Question: I have a pandas dataframe and I want to plot slices of it, in a function using multiprocessing. Even though the function "process_expression" works when I call it independently, when I use the "multiprocessing" option it is not giving any plots.
'''
import numpy as np
import matplotlib.pyplot as plt
import pandas as pd
import scipy
import seaborn as sns
import sys
from multiprocessing import Pool
import os
os.system("taskset -p 0xff %d" % os.getpid())
pool = Pool()
gn = pool.map(process_expression, gene_ids)
pool.close()
pool.join()
def process_expression(gn_name, df_gn=df_coding):
df_part = df_gn.loc[df_gn['Gene_id'] == gn_name]
df_part = df_part.drop('Gene_id', 1)
df_part = df_part.drop('Transcript_biotype', 1)
COUNT100 = df_part[df_part >100 ].count()
COUNT10 = (df_part[df_part >10 ].count()) - COUNT100
COUNT1 = (df_part[df_part >1].count())- COUNT100 - COUNT10
COUNT0 = (df_part[df_part >0].count())- COUNT100-COUNT10- COUNT1
result = pd.concat([COUNT0,COUNT1,COUNT10,COUNT100], axis=1)
result.columns = [ '0 TO 1', '1 TO 10','10 TO 100', '>100']
result.plot( kind='bar', figsize=(50, 20), fontsize=7, stacked=True)
plt.savefig('./expression_levels/all_genes/'+gn_name+'.png')#,bbox_inches='tight')
plt.close()
'''
the df_coding table is something like (it has more columns, I erased some):
'''
Isoform_name,heart,heart.1,lung.3,Gene_id,Transcript_biotype
ENST00000296782,0.14546900000000001,0.161245,0.09479889999999999,ENSG00000164327,protein_coding
ENST00000357387,6.53902,5.86969,7.057689999999999,ENSG00000164327,protein_coding
ENST00000514735,0.0,0.0,0.0,ENSG00000164327,protein_coding
'''
The input dataframe df_coding is a dataframe with a column Gene_id. In this column I have a list of gn_name. What I want is to take each time only the parts of the dataframe which have the name gn_name[i] in the Gene_id column and plot a barplot based on this dataframe.
For example if I call the 'process_expression('ENSG00000164327')', which is a specific gn_name, the output is something like this:

What am I doing wrong? I know that the process stops at the plotting command when I run it with multiprocessing.
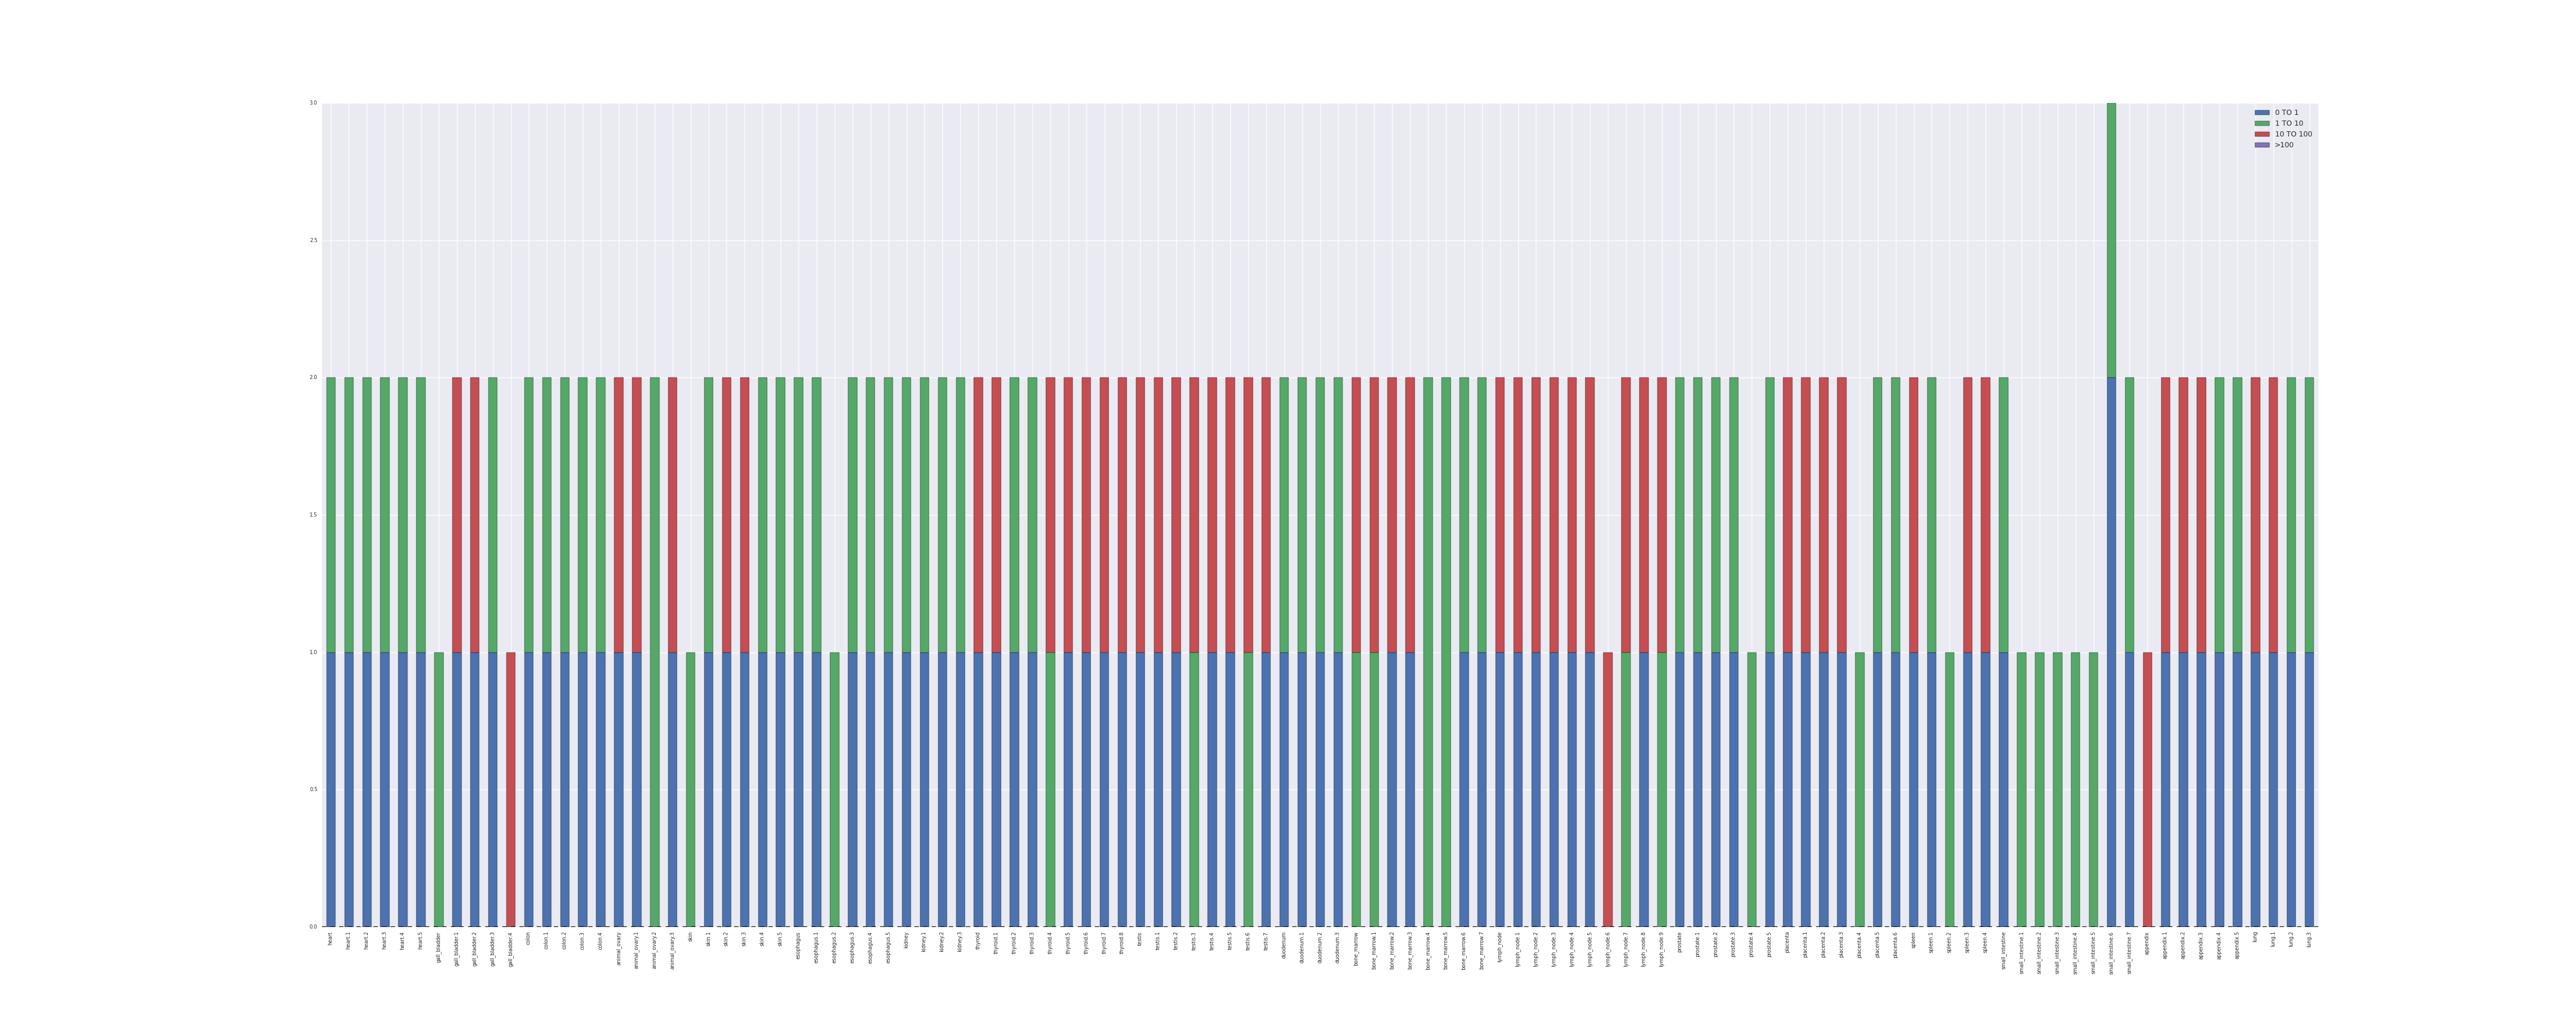
Answer: The problem is between multiprocessing and matplotlib. With multiprocessing you create a completely new context with each process. The new context does not (and can not) successfully initialize the context because it is already initialized in the parent process.
If you are trying to overcome a performance issue then you may be on the right track. However, plotting back to the correctly initialized context of the parent process will require you to go a lot deeper into the structure of the underlying matplotlib guts. <URL> Really this is only going to help if you are dealing with a lot of processing of the data before it is plotted. It doesn't look like that is what you are doing here.
If you are trying to get a visual effect like stacked / overlayed results then you probably want to look into repeating the plot function or modifying the data structure to better represent what you want to visualize.
So. What problem are you trying to solve? A performance problem, or a visualization problem? .